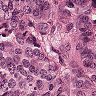
Metastatic tissue present: yes